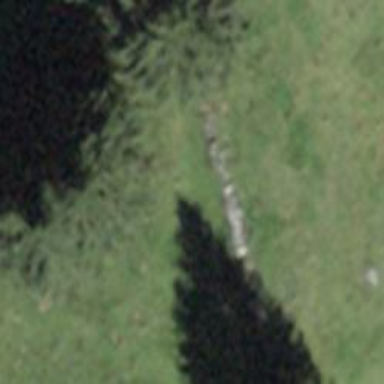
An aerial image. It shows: Dry stone wall barrier.